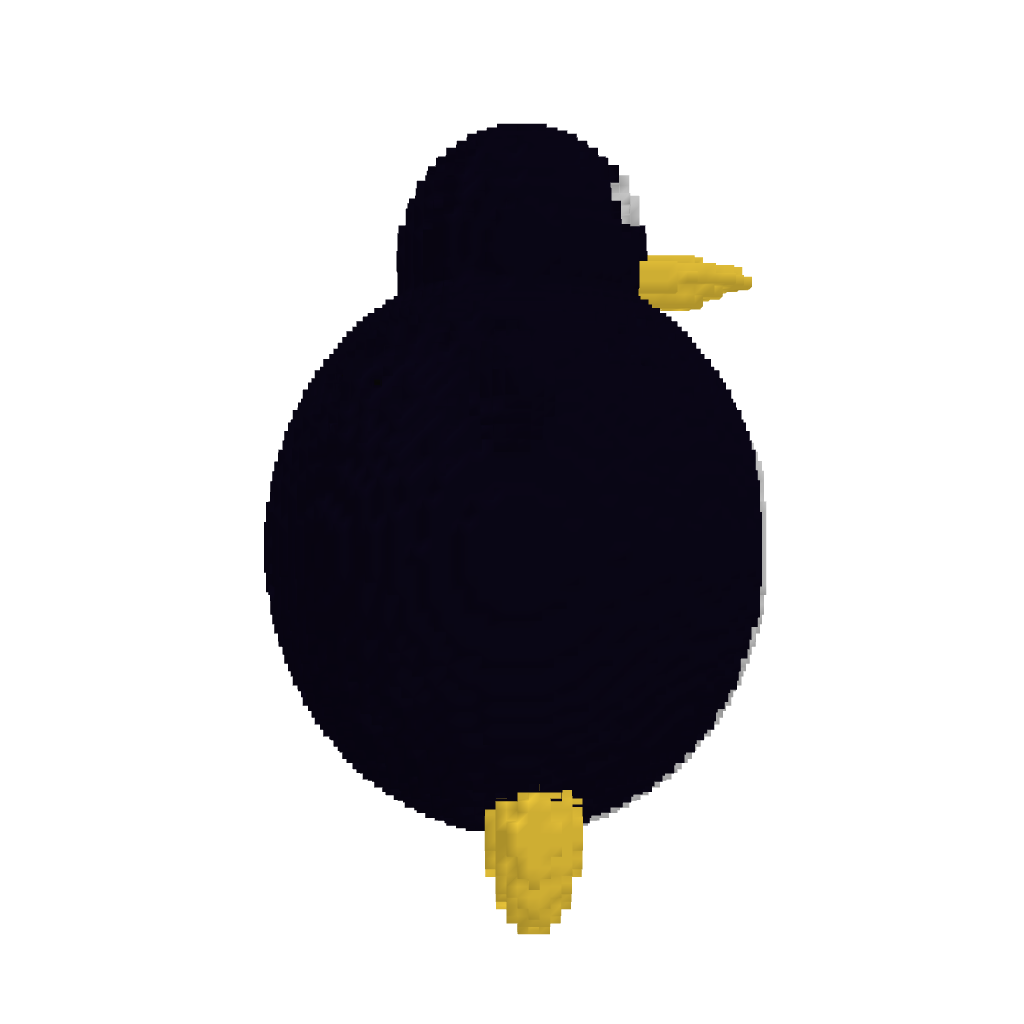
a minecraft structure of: PENGUIN!